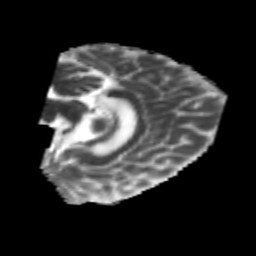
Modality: MD
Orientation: sagittal
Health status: healthy
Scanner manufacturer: philips
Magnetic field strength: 3 T
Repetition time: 6.964 s
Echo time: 0.092 s